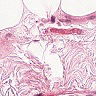
Metastatic tissue present: no